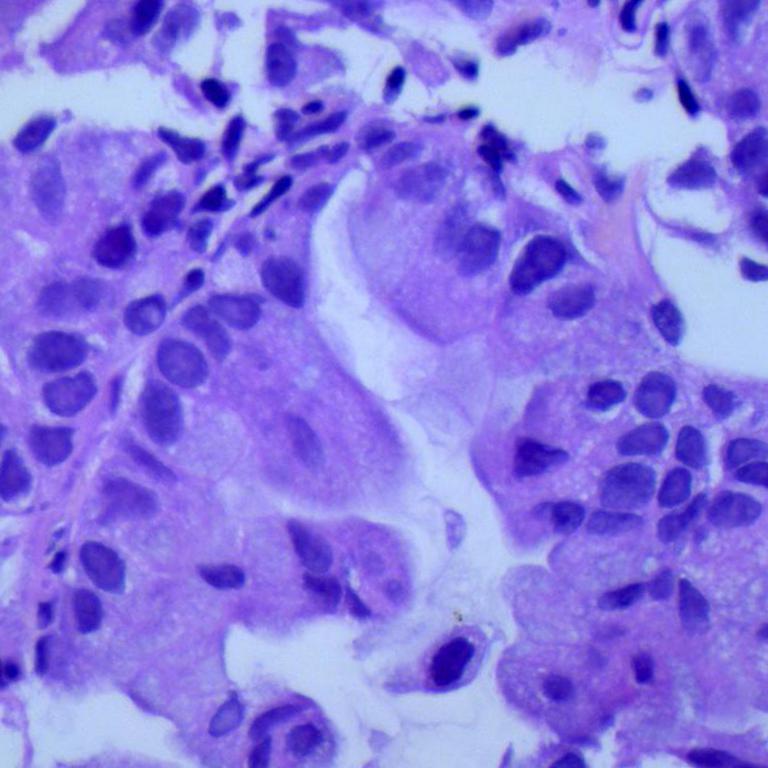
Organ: lung
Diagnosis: adenocarcinomas